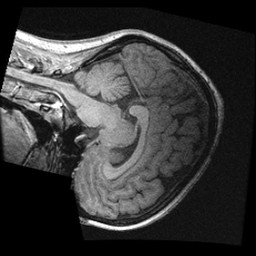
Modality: T1w
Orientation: sagittal
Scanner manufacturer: ge
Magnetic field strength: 3 T
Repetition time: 0.006976 s
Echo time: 0.002592 s